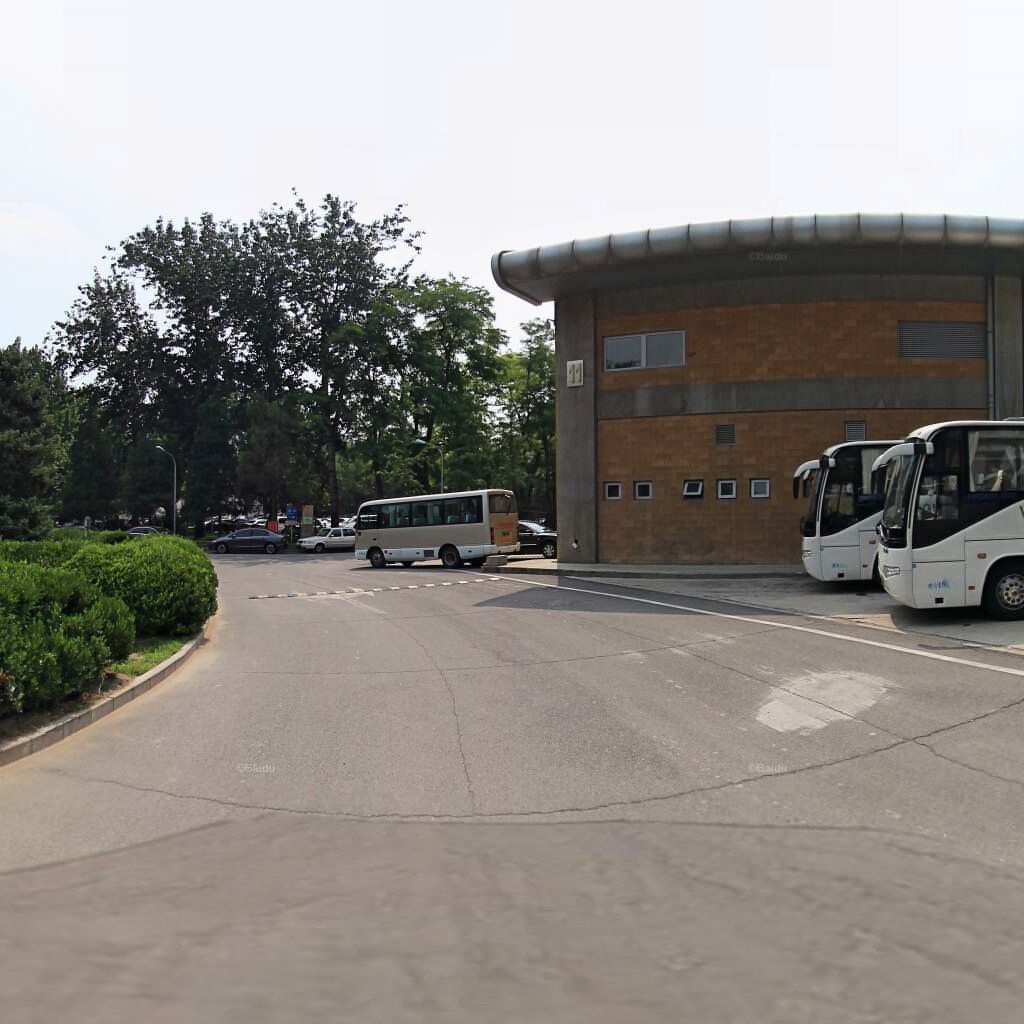
Region: Chaoyang
Road damage annotations: transverse crack, transverse crack, longitudinal crack, longitudinal crack